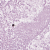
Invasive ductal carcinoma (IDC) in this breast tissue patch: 0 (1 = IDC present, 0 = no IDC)